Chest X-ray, AP view. Patient: 61 years old, sex F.
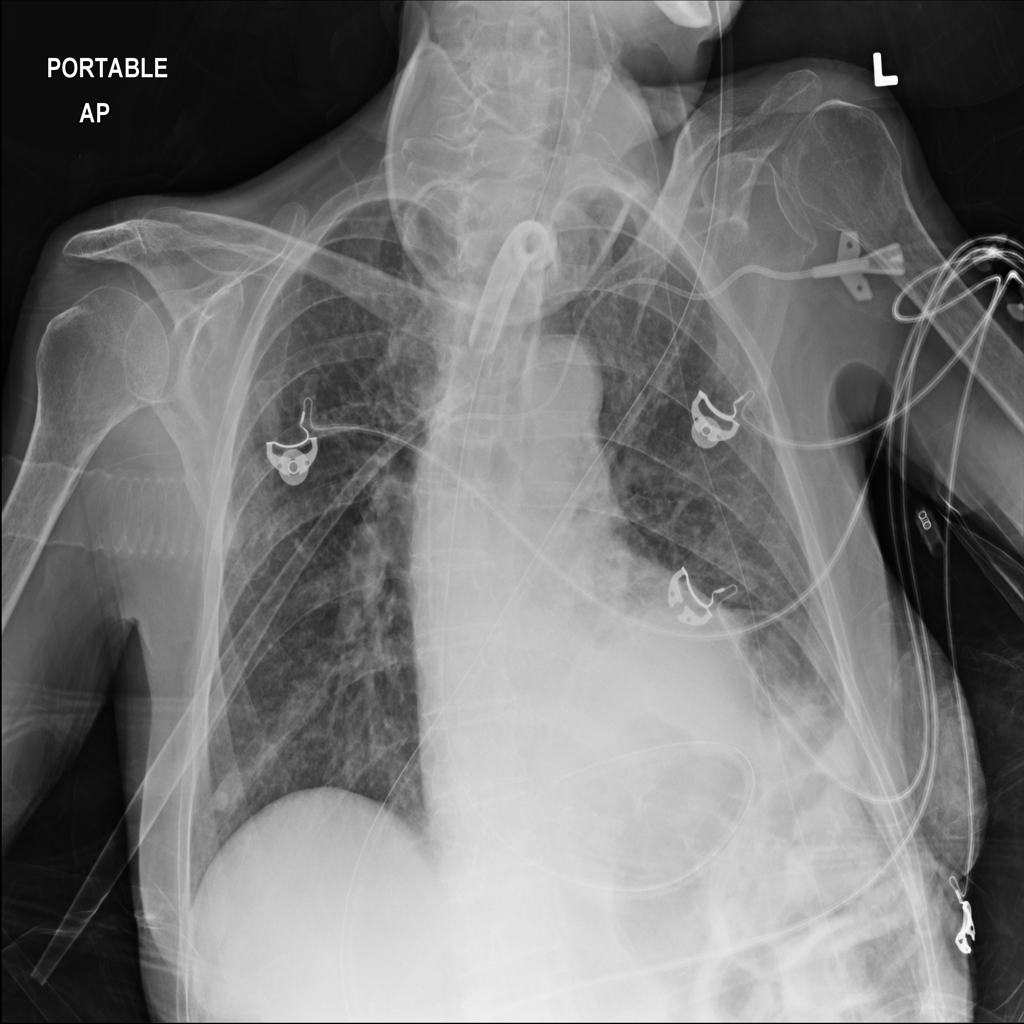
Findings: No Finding